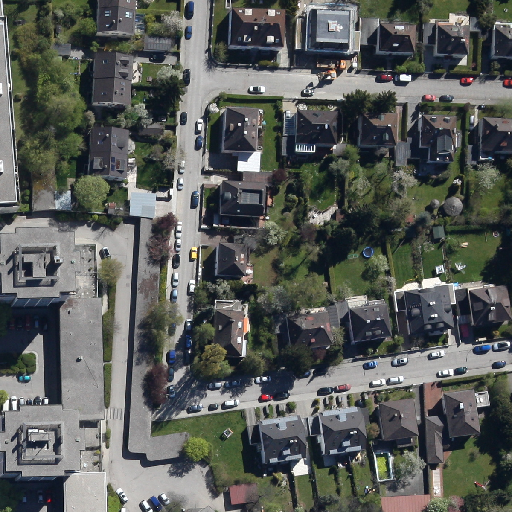
Referring expression: vehicle